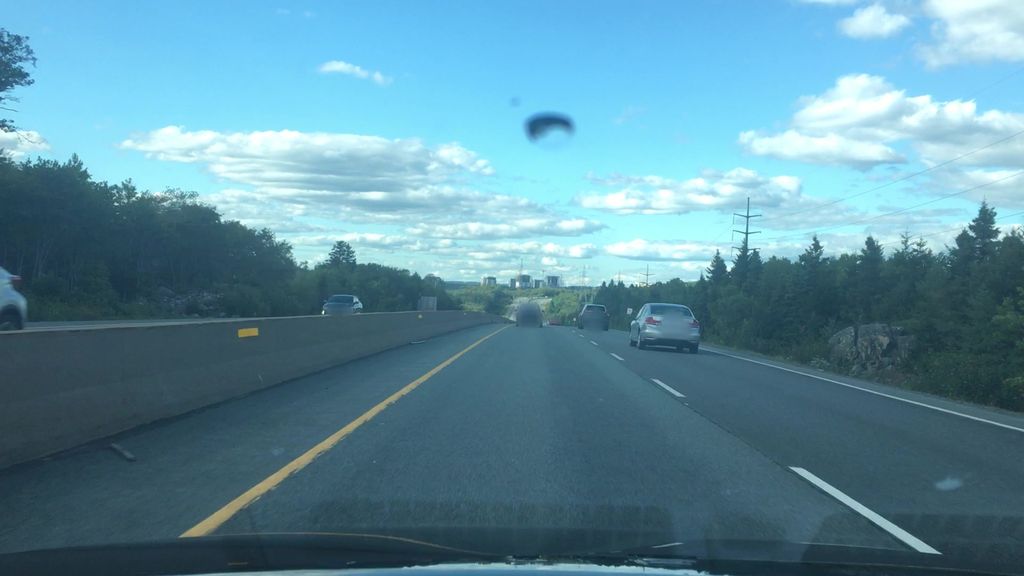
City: halifax